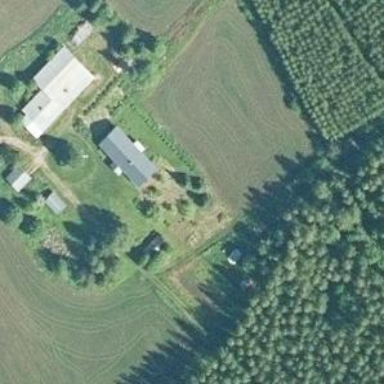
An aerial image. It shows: Farmyard area.